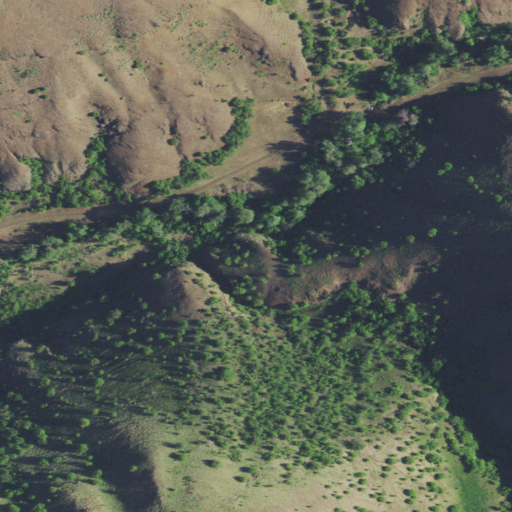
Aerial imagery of valley in Idaho named Wilmer Owl Gulch containing grassland, evergreen forest, shrub, and woody wetlands